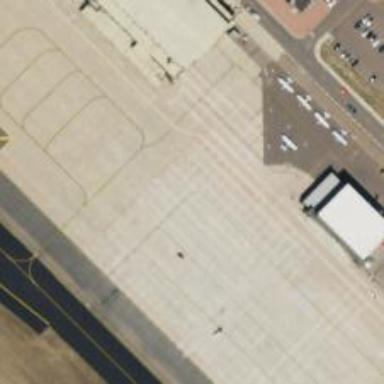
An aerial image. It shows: View of taxiway at the airport.